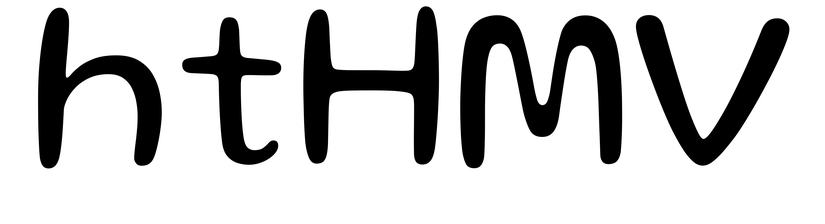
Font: Gluten_Light